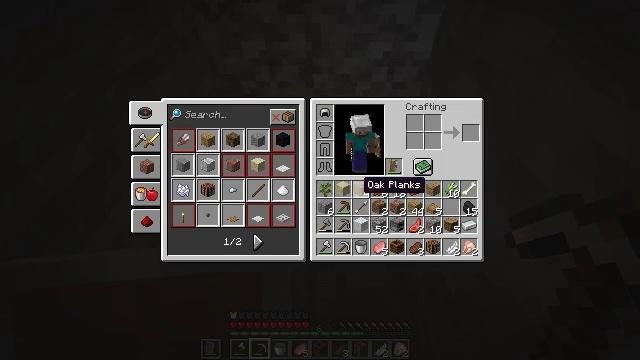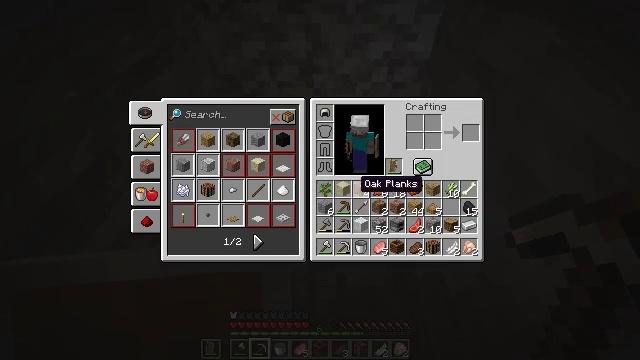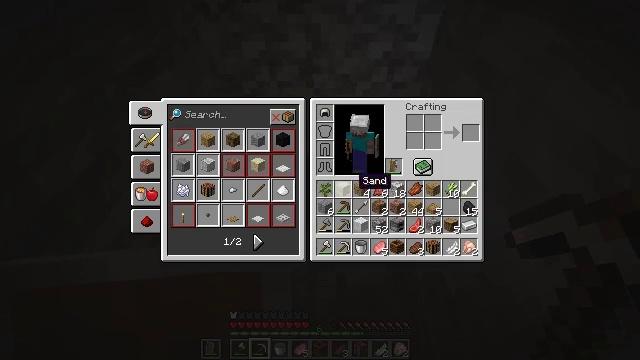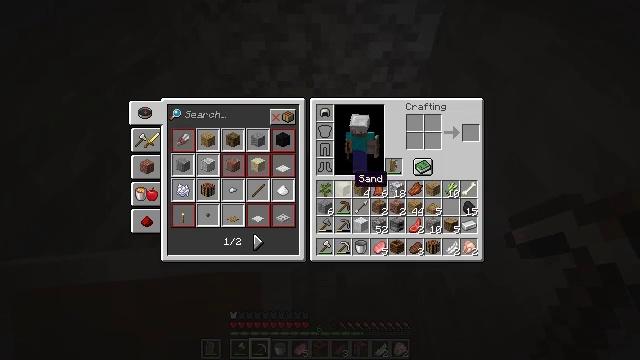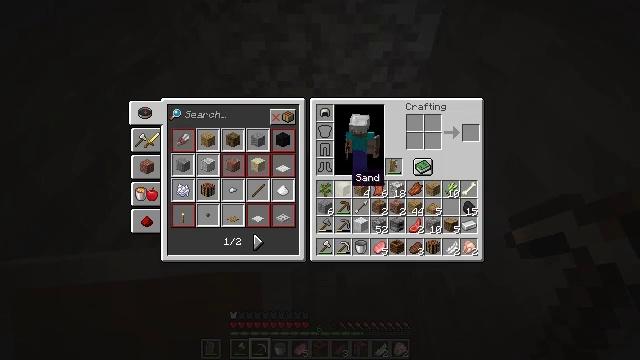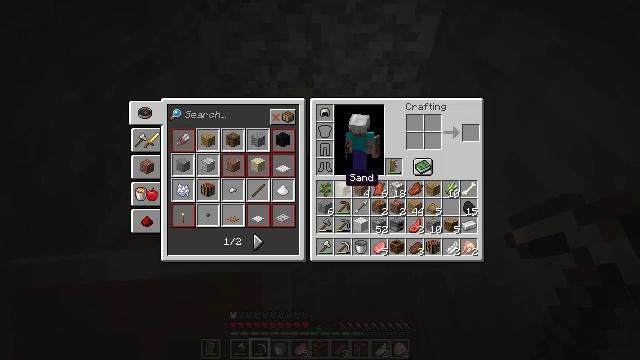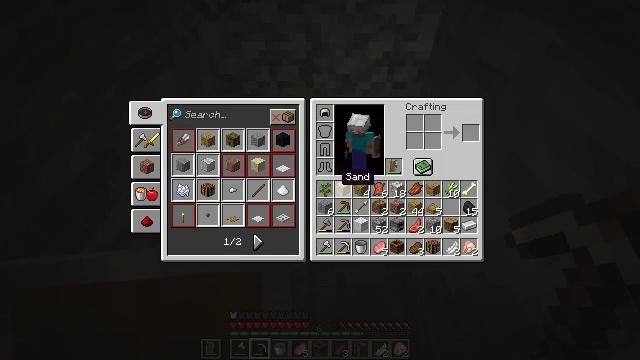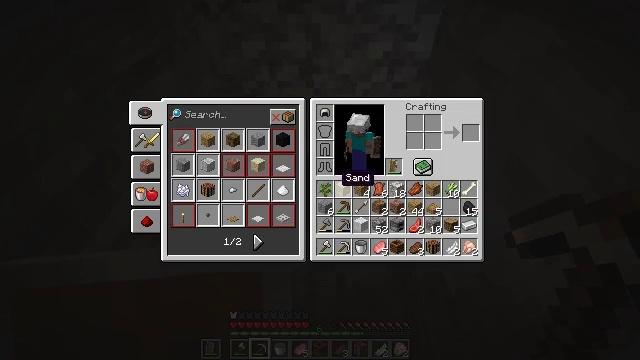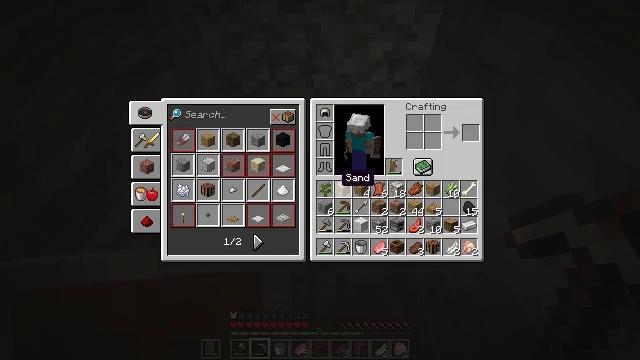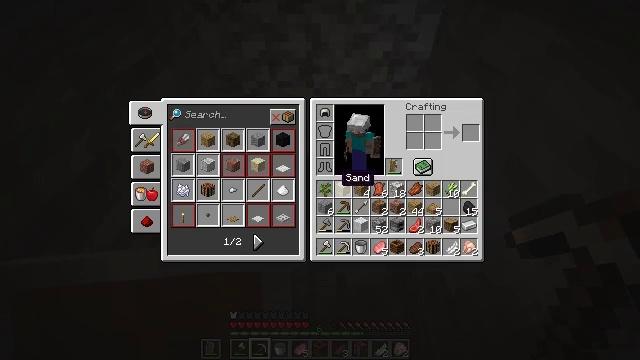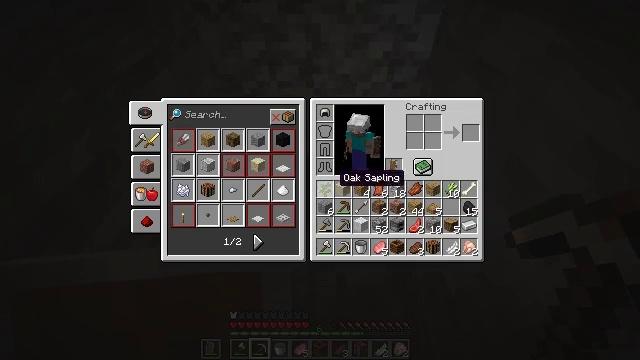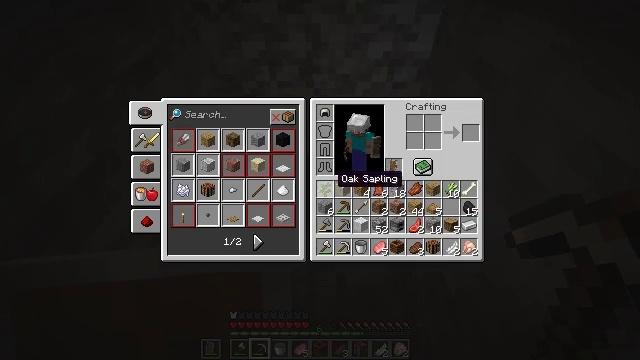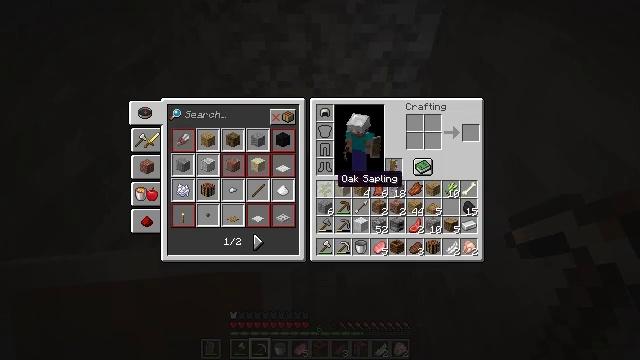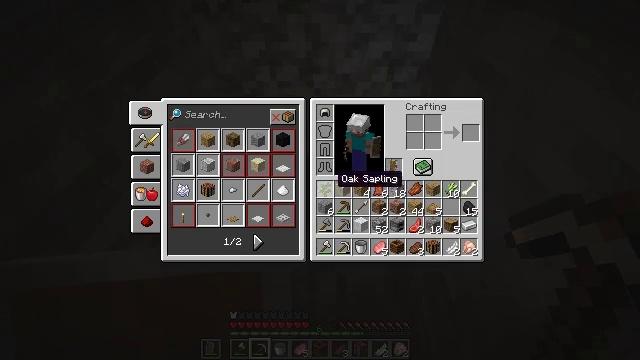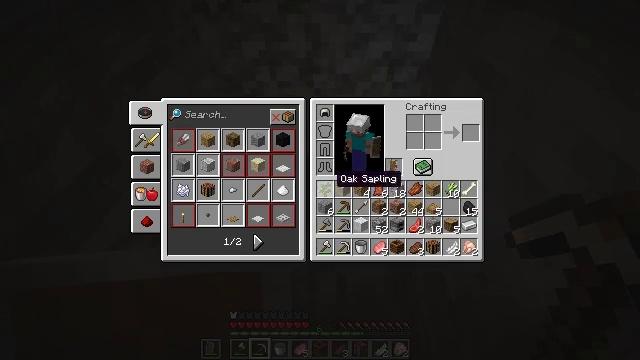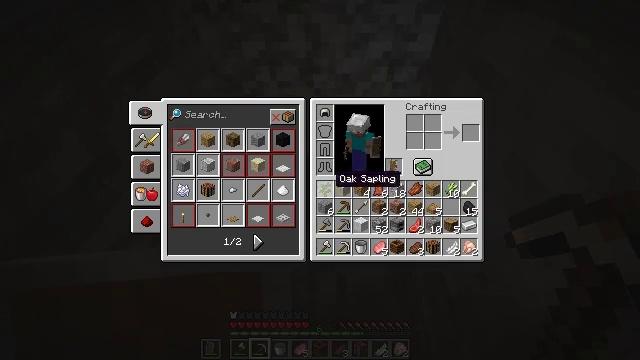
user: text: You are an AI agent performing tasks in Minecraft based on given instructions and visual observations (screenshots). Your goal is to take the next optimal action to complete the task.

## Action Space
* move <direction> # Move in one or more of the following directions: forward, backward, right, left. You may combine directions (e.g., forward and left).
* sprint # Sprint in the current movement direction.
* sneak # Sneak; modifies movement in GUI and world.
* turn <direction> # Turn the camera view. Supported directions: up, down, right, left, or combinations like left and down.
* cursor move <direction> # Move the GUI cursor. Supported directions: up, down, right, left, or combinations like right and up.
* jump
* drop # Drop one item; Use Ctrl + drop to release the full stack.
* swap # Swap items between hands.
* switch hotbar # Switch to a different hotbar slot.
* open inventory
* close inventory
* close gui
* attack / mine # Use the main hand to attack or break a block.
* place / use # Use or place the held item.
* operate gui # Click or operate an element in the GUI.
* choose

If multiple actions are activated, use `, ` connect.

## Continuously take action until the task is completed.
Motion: motion action
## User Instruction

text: Remove an oak sapling from the inventory.
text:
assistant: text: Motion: no_op
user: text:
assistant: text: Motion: no_op
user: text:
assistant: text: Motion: no_op
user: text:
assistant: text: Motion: no_op
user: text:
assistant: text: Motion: sprint
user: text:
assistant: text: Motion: sprint
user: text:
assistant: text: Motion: sprint
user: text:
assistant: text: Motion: sprint
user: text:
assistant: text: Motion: sprint
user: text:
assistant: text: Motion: sprint
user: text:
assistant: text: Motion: sprint
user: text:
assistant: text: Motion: sprint
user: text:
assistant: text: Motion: sprint
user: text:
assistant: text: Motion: sprint
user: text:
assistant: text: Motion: sprint
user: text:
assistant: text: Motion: sprint
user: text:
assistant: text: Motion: sprint, drop
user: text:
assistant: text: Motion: sprint, drop
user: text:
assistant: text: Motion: sprint, drop
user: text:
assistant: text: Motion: sprint
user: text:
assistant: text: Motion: sprint
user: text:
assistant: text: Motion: sprint